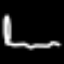
Label: pencil